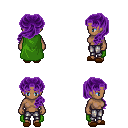
a pixel art fantasy rpg character, female body template, human, dark skin, green cape, metal pants, purple princess hairstyle, brown slippers, four views (front, back, left, right), 2x2 character sprite sheet, small pixel art, hard edges, no anti-aliasing